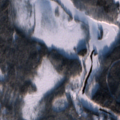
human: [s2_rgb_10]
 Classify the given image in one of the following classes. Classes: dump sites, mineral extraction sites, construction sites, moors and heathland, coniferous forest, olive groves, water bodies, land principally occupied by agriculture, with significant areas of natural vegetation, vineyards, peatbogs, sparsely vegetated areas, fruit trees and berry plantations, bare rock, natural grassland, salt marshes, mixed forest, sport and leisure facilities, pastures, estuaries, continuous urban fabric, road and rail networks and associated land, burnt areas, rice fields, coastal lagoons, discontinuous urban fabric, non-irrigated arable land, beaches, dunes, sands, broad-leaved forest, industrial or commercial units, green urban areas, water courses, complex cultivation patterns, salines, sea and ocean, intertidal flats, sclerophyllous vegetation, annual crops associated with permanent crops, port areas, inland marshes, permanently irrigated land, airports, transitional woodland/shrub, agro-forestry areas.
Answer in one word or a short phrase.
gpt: coniferous forest, mixed forest, transitional woodland/shrub, peatbogs, water courses